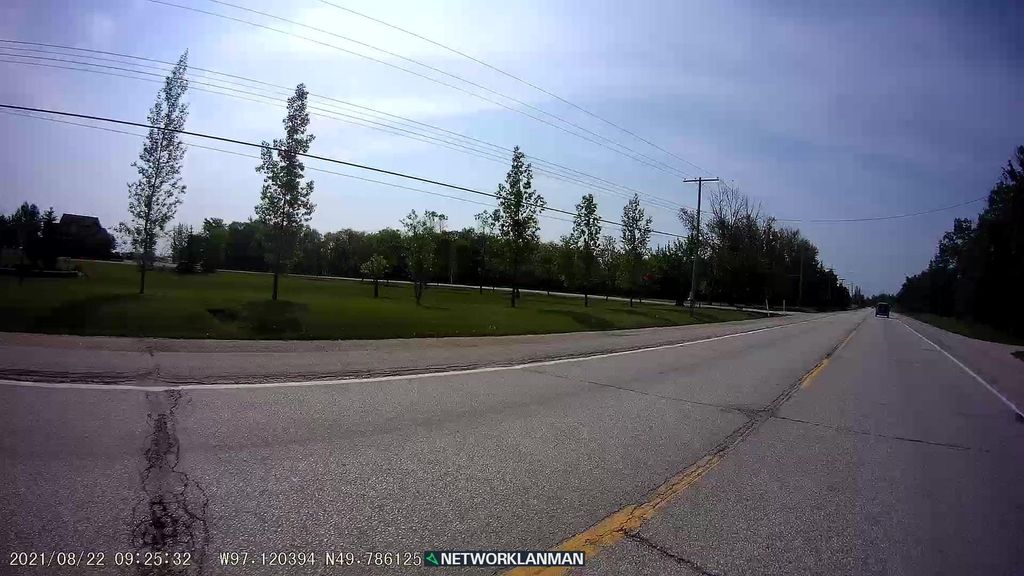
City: winnipeg